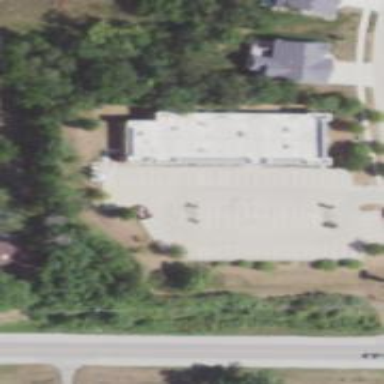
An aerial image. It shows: Healthcare clinic.